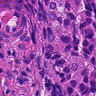
Metastatic tissue present: yes